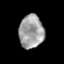
Tissue: prostate
Cell type: T cells
Senescence score: 0.3539
Nuclear area (px): 799
Mean DAPI intensity: 160.676